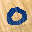
Label: 0